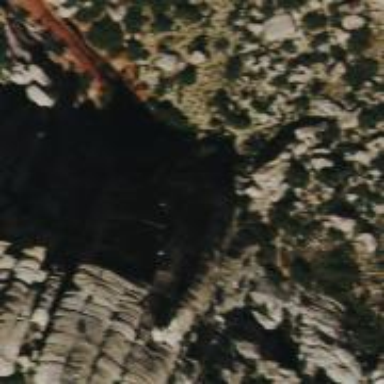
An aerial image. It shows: Climbing crag.